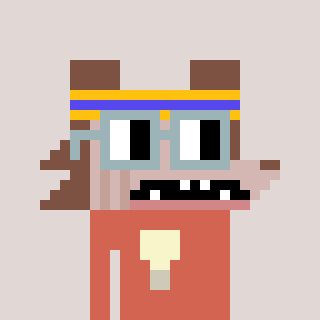
a pixel art character with square dark gray glasses, a werewolf-shaped head and a peachy-colored body on a warm background